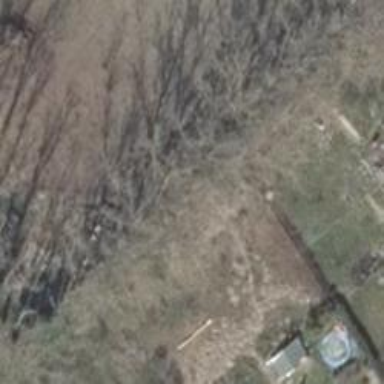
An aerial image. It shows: Row of deciduous broadleaved trees that are part of fence.